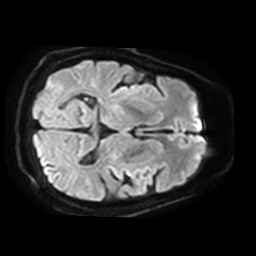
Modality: TRACE
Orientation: axial
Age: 77
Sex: male
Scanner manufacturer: philips
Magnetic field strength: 3 T
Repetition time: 3.742 s
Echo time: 0.05978 s